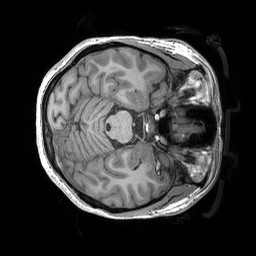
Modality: T1w
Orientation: axial
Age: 23